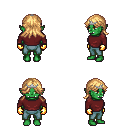
a pixel art fantasy rpg character, female body template, orc, green skin, maroon long-sleeve shirt, teal pants, light blonde loose hair, silver tiara, gold gloves, four views (front, back, left, right), 2x2 character sprite sheet, small pixel art, hard edges, no anti-aliasing